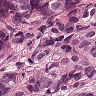
Metastatic tissue present: yes